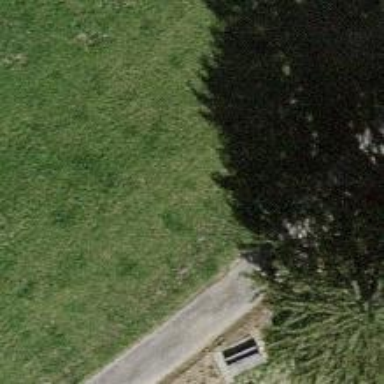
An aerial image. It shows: Bench for seating.